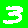
Digit: 3